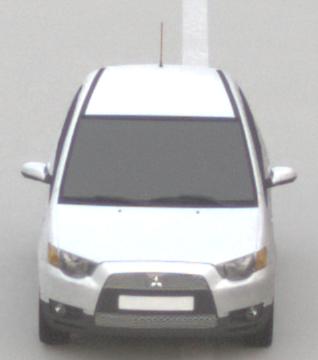
Make: Mitsubishi
Model: Colt 1.1
Detailed model: Colt (VI)
Model produced from: 2008/11
Model produced until: 2010/10
Doors: 3
Color: white
Road condition: dry road
Daytime: sunrise or sunset
Contrast: low contrast